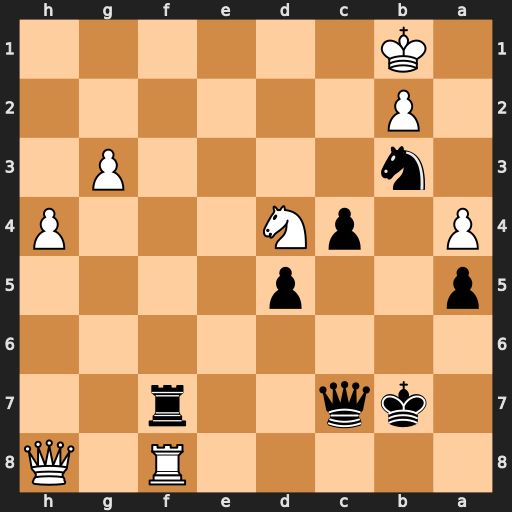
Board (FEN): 5R1Q/1kq2r2/8/p2p4/P1pN3P/1n4P1/1P6/1K6
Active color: b
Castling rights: -
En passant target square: -
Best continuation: Rxf8 Qxf8 Nxd4